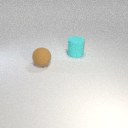
large cyan rubber cylinder behind large brown rubber sphere